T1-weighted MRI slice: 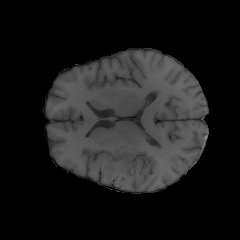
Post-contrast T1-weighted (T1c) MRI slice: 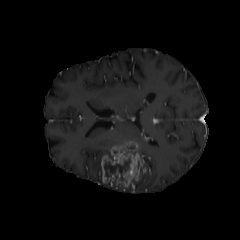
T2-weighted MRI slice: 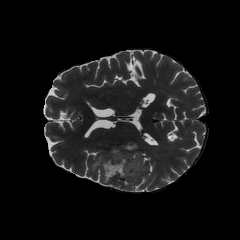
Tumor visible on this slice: yes